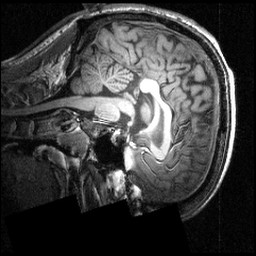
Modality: T1w
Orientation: sagittal
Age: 23
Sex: male
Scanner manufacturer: siemens
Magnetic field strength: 3.951 T
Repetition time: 1.5 s
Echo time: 0.00335 s